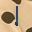
Label: 1